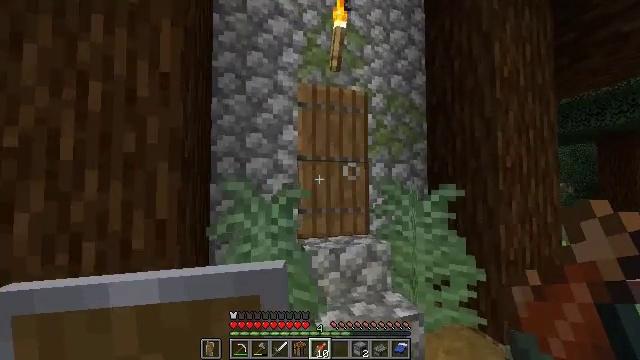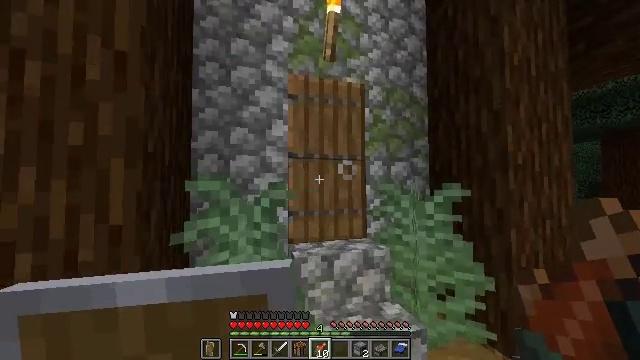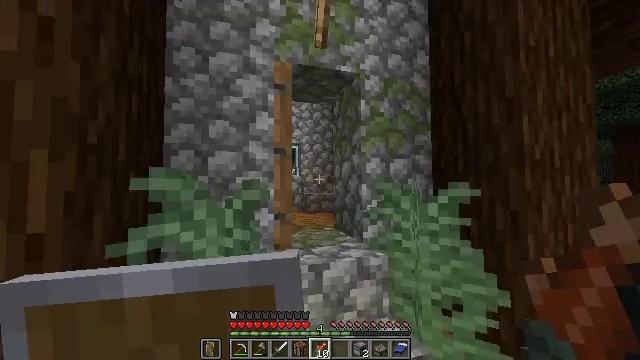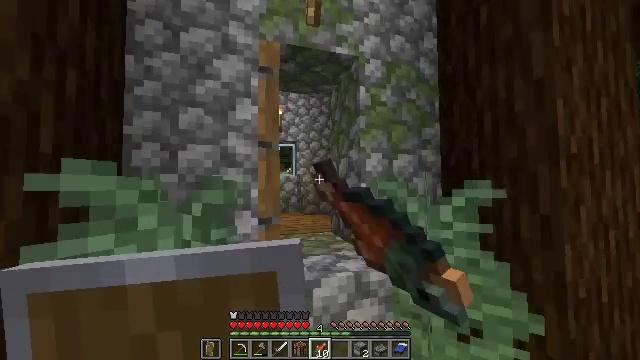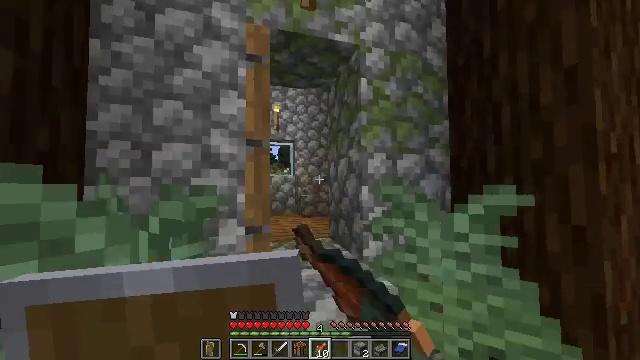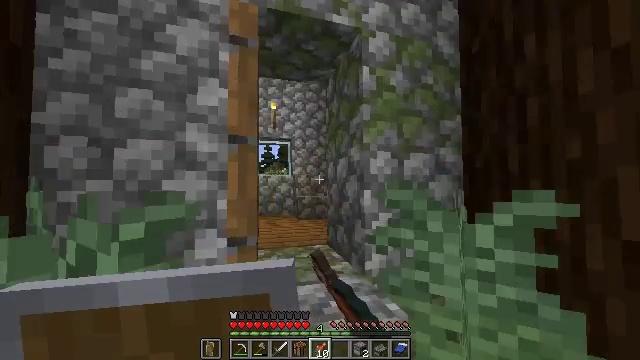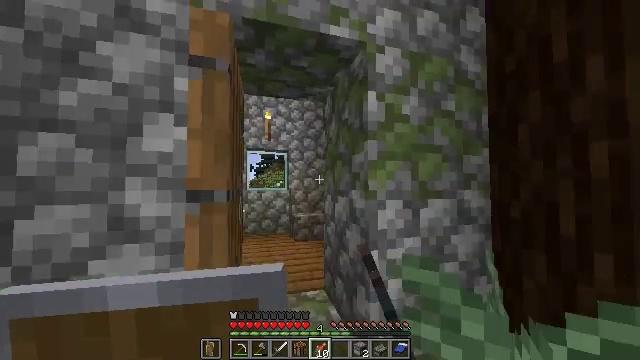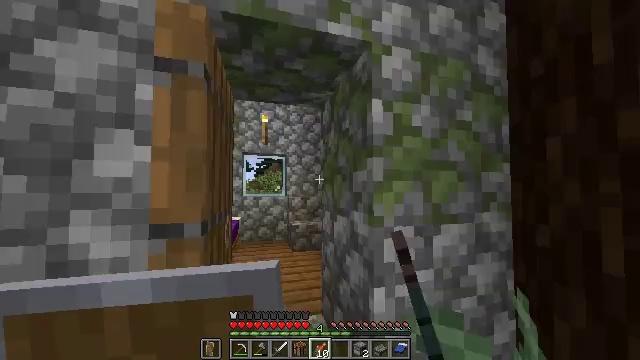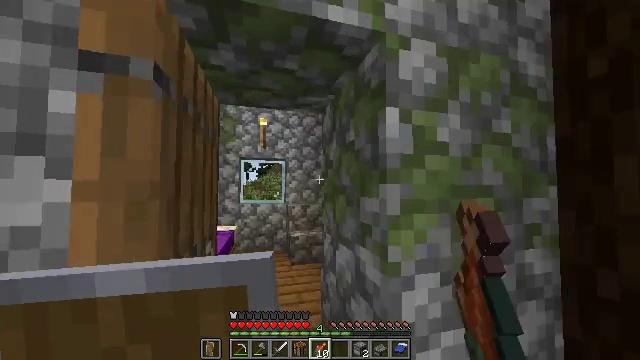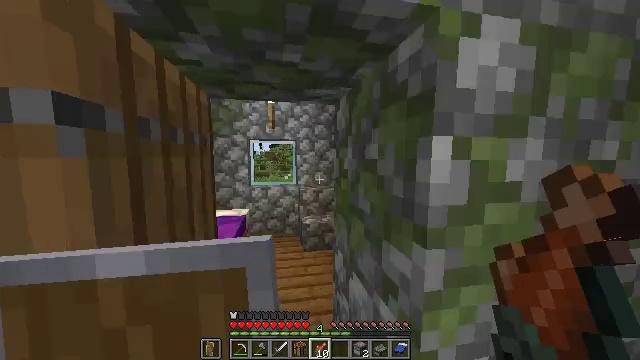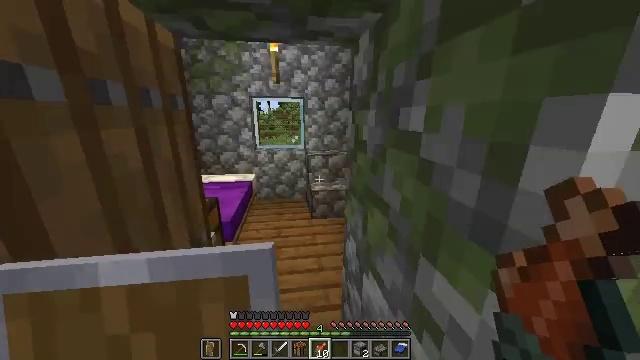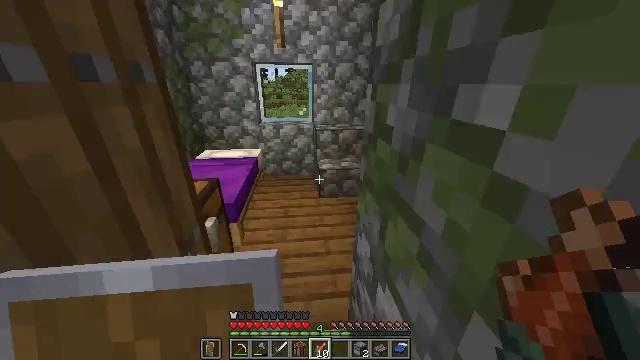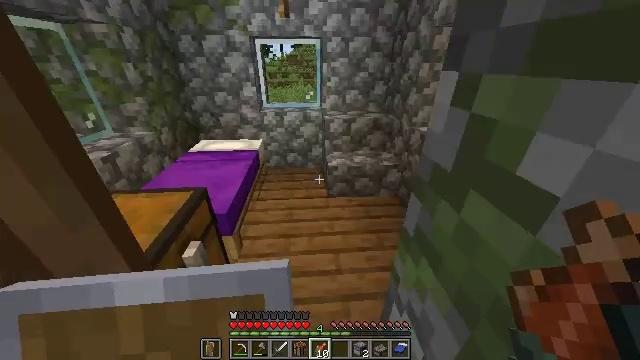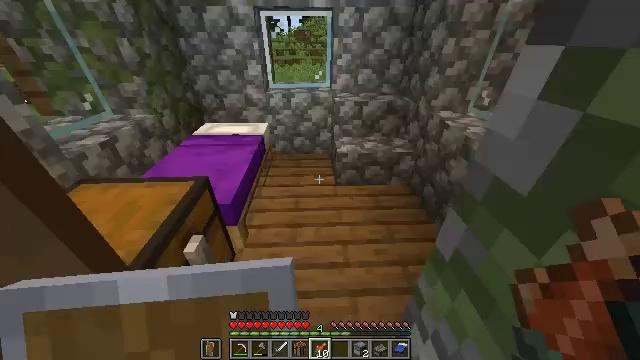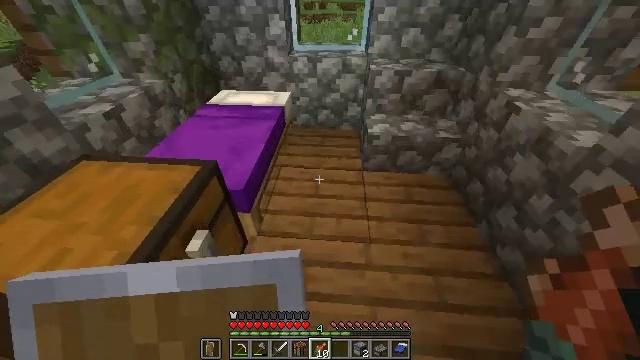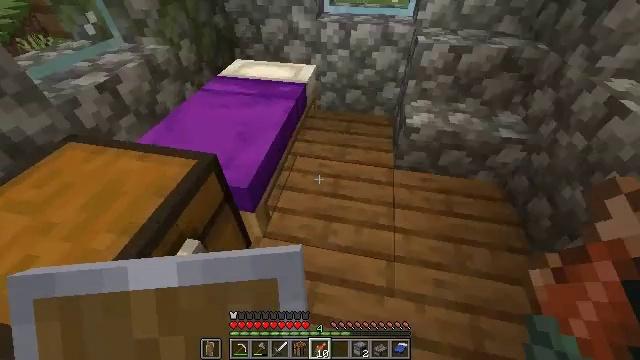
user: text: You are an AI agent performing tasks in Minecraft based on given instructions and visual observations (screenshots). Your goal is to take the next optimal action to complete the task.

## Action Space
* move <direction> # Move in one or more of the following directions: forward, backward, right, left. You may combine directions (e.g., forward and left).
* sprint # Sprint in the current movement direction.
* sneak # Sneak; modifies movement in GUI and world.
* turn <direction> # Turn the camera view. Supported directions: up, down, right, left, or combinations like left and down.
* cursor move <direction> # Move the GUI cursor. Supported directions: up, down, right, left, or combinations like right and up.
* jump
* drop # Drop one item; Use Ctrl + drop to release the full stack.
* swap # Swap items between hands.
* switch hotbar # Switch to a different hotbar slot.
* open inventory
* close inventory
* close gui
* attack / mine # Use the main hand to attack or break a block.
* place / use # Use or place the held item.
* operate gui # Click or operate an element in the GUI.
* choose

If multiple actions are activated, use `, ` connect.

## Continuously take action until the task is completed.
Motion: motion action
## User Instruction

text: Extinguish and mine the campfire.
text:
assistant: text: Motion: move forward and move right
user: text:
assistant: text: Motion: move forward, use / place
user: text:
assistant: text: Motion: move forward, use / place
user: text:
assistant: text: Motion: move forward, use / place
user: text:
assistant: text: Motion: move forward
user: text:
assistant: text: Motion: move forward
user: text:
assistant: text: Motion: move forward
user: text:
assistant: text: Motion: move forward
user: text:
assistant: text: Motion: move forward, turn left and down
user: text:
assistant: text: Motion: move forward, turn left and down
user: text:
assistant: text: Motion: move forward, turn left and down
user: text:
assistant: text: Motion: move forward, turn left and down
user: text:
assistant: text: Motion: move forward, turn left and down
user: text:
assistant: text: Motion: move forward, turn left and down
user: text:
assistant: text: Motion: turn left and down
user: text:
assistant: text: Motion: turn left
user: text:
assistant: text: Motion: turn left
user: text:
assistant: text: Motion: turn left
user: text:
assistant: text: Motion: turn left
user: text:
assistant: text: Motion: turn left
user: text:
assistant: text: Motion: turn left and up
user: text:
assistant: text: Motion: turn left and up, use / place
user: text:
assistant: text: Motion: use / place
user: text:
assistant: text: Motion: use / place
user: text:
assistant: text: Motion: no_op
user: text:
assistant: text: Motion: no_op
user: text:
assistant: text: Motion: open gui
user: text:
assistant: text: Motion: no_op
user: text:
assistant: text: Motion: no_op
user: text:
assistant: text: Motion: no_op